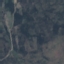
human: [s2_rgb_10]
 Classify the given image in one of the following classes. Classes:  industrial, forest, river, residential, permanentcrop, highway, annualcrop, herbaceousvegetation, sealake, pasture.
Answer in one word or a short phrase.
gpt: HerbaceousVegetation